Question: The following query counts the common neighbors of two nodes in the graph:
'''
DECLARE @monthly_connections_test TABLE (
calling_party VARCHAR(50)
, called_party VARCHAR(50))
INSERT INTO @monthly_connections_test
SELECT 'z1', 'z2'
UNION ALL SELECT 'z1', 'z3'
UNION ALL SELECT 'z1', 'z4'
UNION ALL SELECT 'z1', 'z5'
UNION ALL SELECT 'z1', 'z6'
UNION ALL SELECT 'z2', 'z1'
UNION ALL SELECT 'z2', 'z4'
UNION ALL SELECT 'z2', 'z5'
UNION ALL SELECT 'z2', 'z7'
UNION ALL SELECT 'z3', 'z1'
UNION ALL SELECT 'z4', 'z7'
UNION ALL SELECT 'z5', 'z1'
UNION ALL SELECT 'z5', 'z2'
UNION ALL SELECT 'z7', 'z4'
UNION ALL SELECT 'z7', 'z2'
SELECT monthly_connections_test.calling_party AS user1, monthly_connections_test_1.calling_party AS user2, COUNT(*) AS calling_calling, 0 AS calling_called,
0 AS called_calling, 0 AS called_called, 0 AS both_directions
FROM @monthly_connections_test AS monthly_connections_test INNER JOIN
@monthly_connections_test AS monthly_connections_test_1 ON
monthly_connections_test.called_party = monthly_connections_test_1.called_party AND
monthly_connections_test.calling_party < monthly_connections_test_1.calling_party
GROUP BY monthly_connections_test.calling_party, monthly_connections_test_1.calling_party
'''
For the following graph

it returns the number of common neighbors which are called by user1 AND user2 so for example the number of neighbors called by z1 AND z2 it returns 2 as both call z4 and z5.
Another thing I would like to count is the number of all neighbors of two nodes (users) which are called either by user1 or user2 so for example for the pair (z1, z2) the query should return 5 (user z1 calls z2, z3, z4, z5, z6 and user z2 calls z1, z4, z5, z7 - the connections between z1 and z2 have to be exluded as (z1, z2) is the observed pair and the number of elements in (z3, z4, z5, z6) U (z4, z5, z7) is 5).
Does anyone know how to modify/create the join query for the above logic?
Thank you!
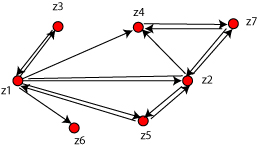
Answer: @Martin's answer is correct. He's a genius.
Go Martin!
His answer works with 1 small modification if run against the bidirectional solution I gave. Otherwise the results are incorrect.
So your answer his his and mine :)
The full solution:
'''
DECLARE @T1 TABLE (calling_party VARCHAR(50), called_party VARCHAR(50))
INSERT INTO @T1
SELECT *
FROM dbo.monthly_connections_test
INSERT INTO @T1
SELECT *
FROM (
SELECT called_party AS calling_party, calling_party AS called_party
FROM dbo.monthly_connections_test AS T2
WHERE T2.called_party < T2.calling_party
) T2
WHERE NOT EXISTS (
SELECT *
FROM monthly_connections_test
WHERE calling_party = T2.calling_party and called_party = T2.called_party
)
select u1, u2, count(called_party) called_parties
from (
select distinct u1, u2, called_party from
(
select a1.calling_party u1, a2.calling_party u2 from
(select calling_party from @T1 group by calling_party) a1,
(select calling_party from @T1 group by calling_party) a2
) pairs,
@T1 AS T
where
(u1 <> u2) and
((u1 = t.calling_party and u2 <> t.called_party) or
(u2 = t.calling_party and u1 <> t.called_party))
) res
group by u1, u2
order by u1, u2
'''